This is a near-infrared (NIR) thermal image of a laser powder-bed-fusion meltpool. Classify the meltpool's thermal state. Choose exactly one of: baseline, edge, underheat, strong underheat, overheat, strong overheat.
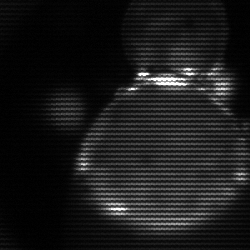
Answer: edge